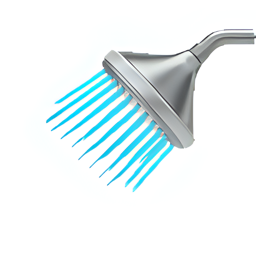
Name: shower
Emoji: 🚿
Group: Objects
Sub-group: household